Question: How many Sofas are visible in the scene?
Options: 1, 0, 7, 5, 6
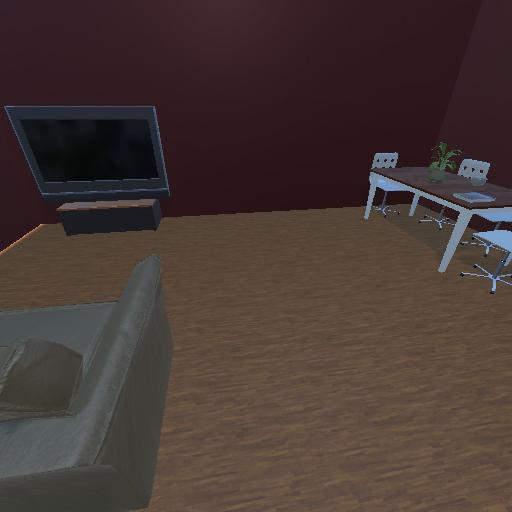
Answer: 1